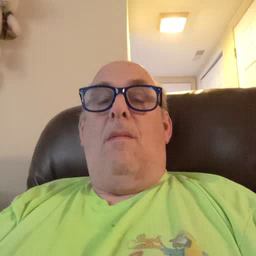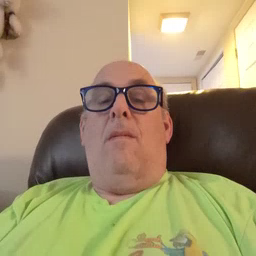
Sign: have